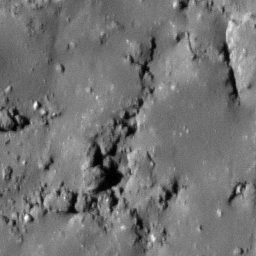
Pit: Tycho 29c
Host crater: Tycho
Host type: impact_melt
Lunar coordinates: latitude -42.848, longitude 348.54